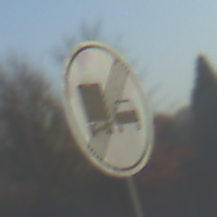
Verkehrszeichen: EndeUeberholverbotKraftfahrzeuge
Umgebung: Outdoor, Nature
Tageszeit: SunriseSunset
Wetter: Clear
Licht: Natural
Jahreszeit: NotSpecified
Kontrast: HighContrast